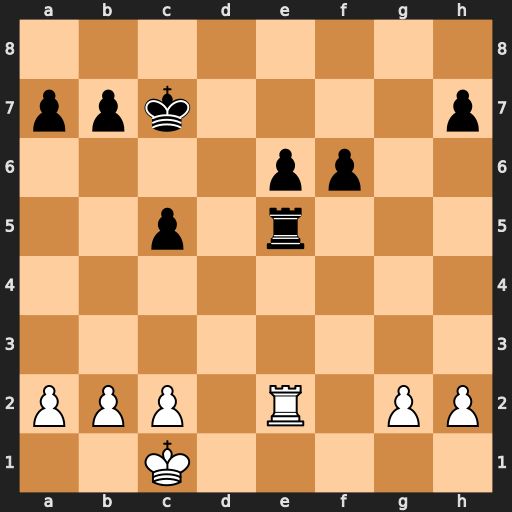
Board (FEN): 8/ppk4p/4pp2/2p1r3/8/8/PPP1R1PP/2K5
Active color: w
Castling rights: -
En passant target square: -
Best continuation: Rxe5 fxe5 Kd2 Kd6 Kd3 e4+ Kxe4